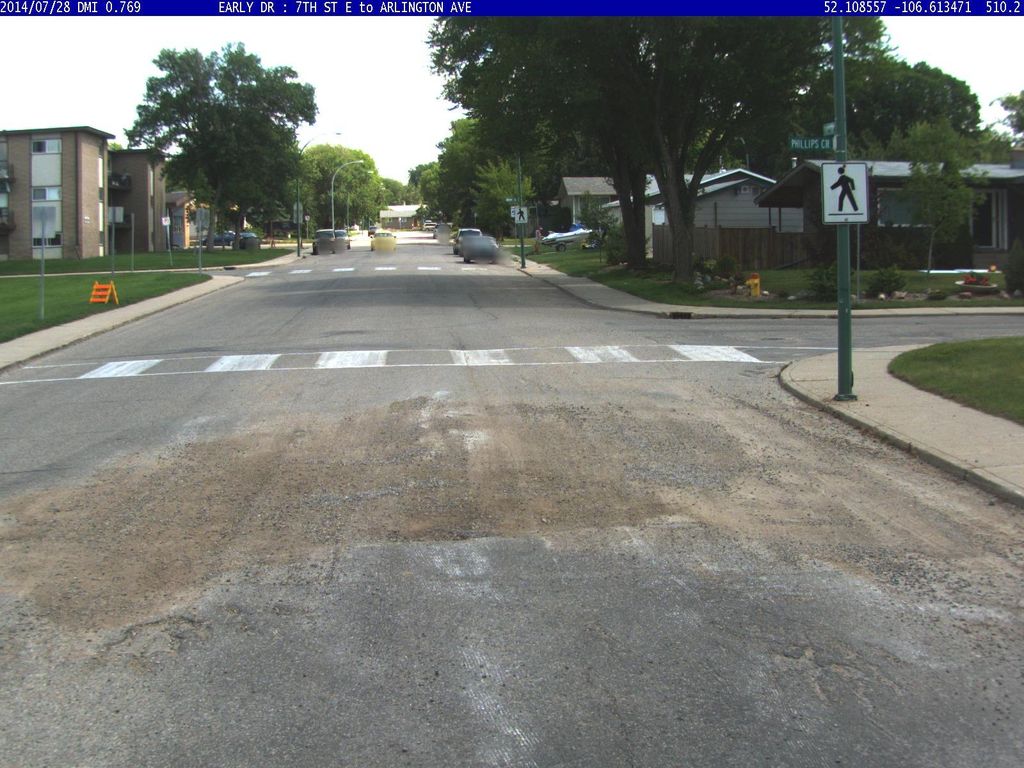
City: saskatoon